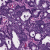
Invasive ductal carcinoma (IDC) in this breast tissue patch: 1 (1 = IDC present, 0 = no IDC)